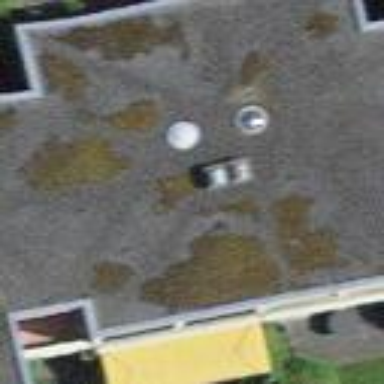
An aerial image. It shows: Terrace building.